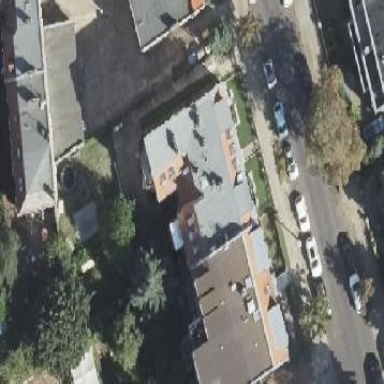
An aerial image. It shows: Building consisting of apartments with double saltbox roof shape.